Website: macys
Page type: billing-address
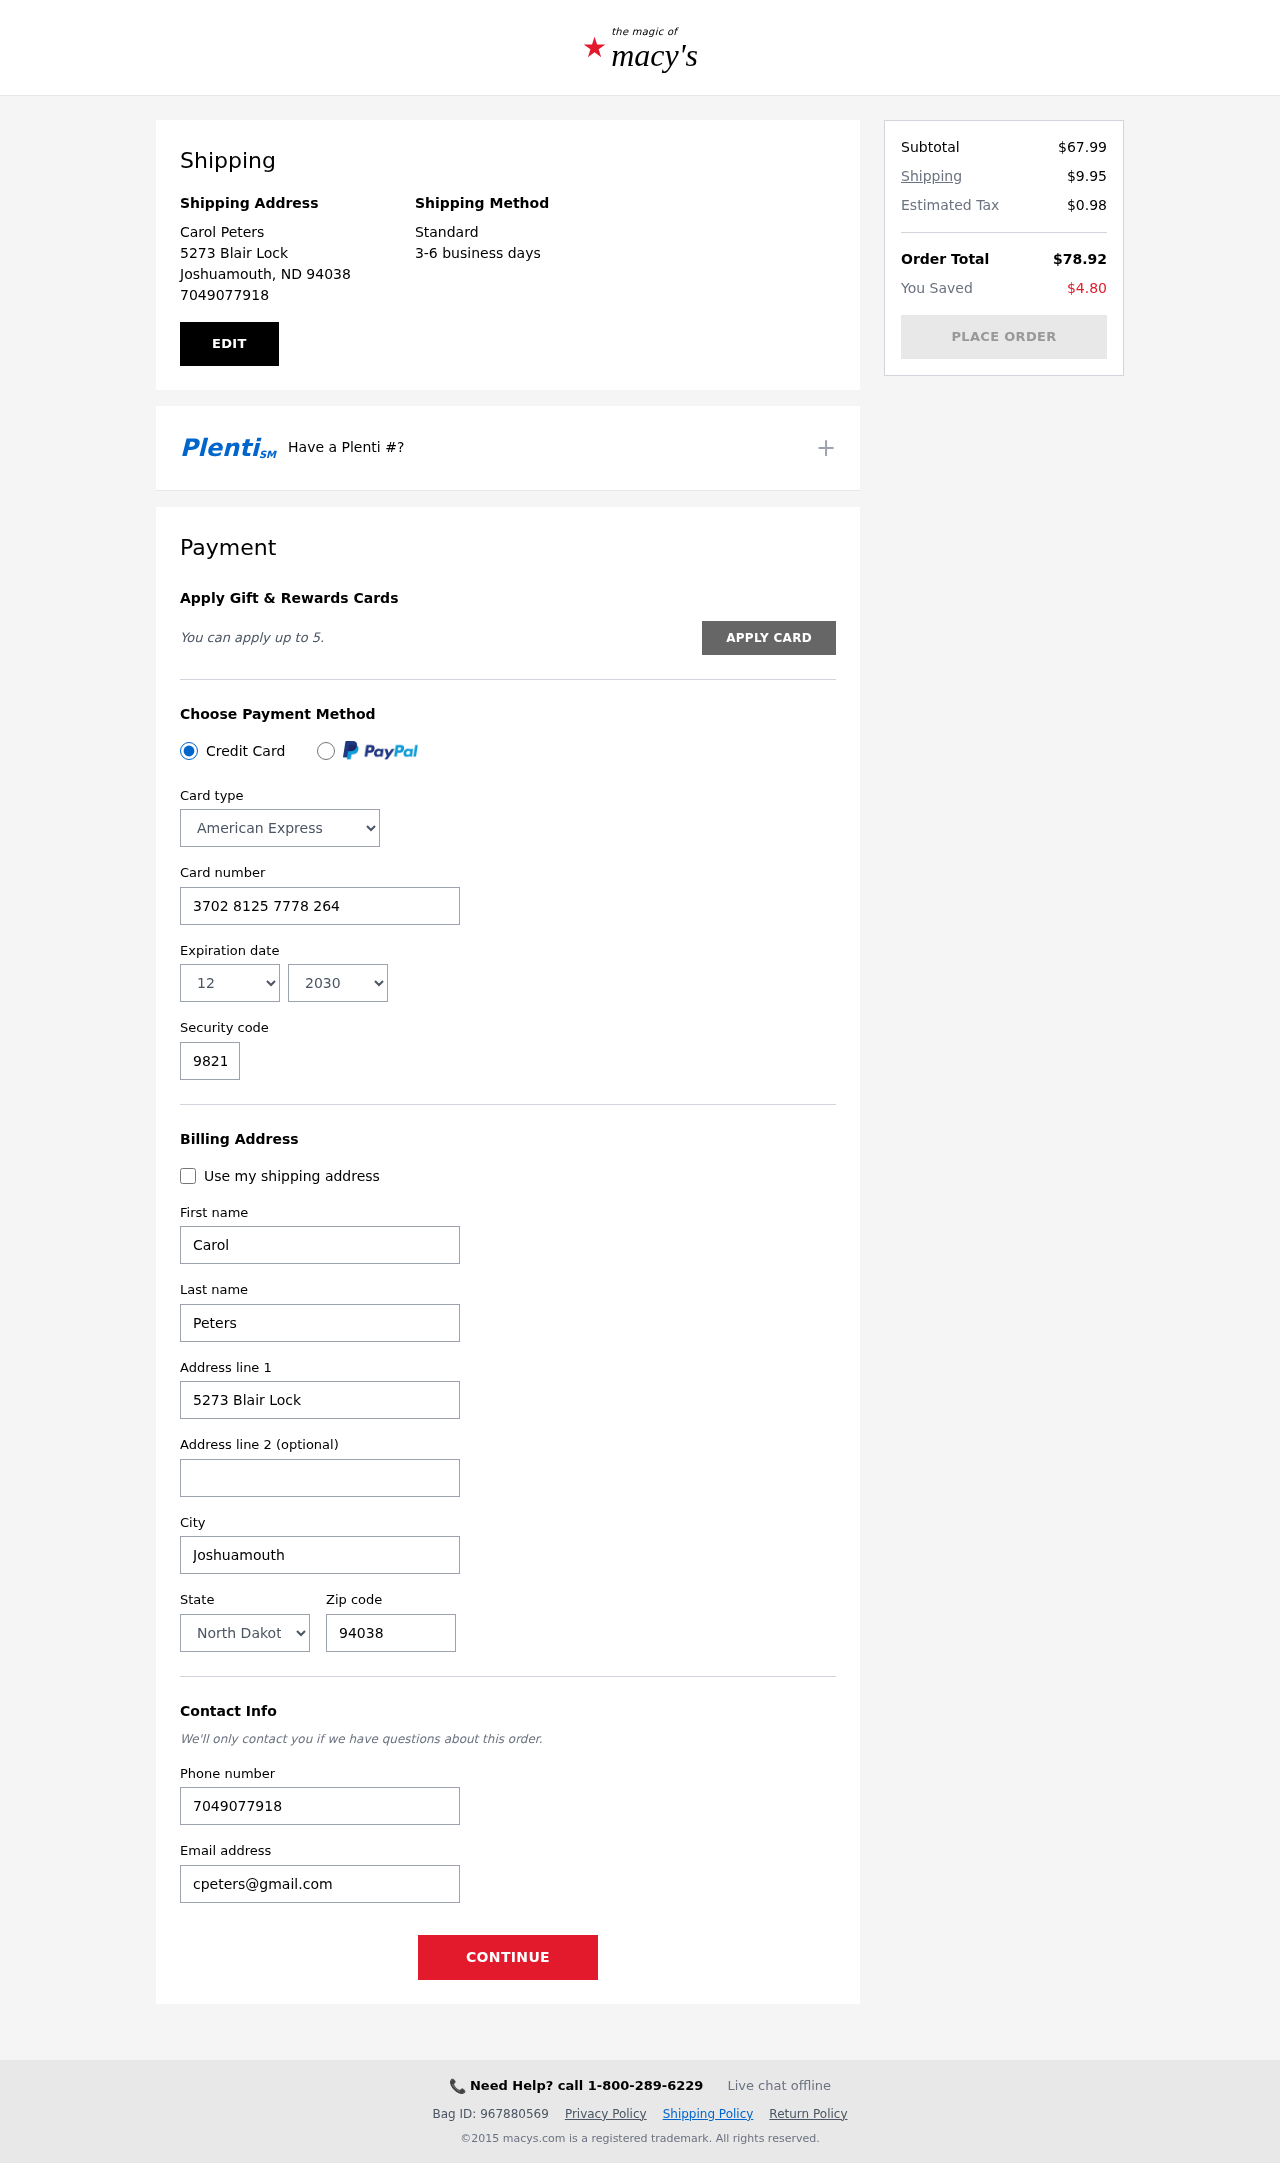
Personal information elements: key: PII_CARD_CVV
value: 9821
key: PII_CARD_EXPIRY_MONTH
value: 12
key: PII_CARD_EXPIRY_YEAR
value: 30
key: PII_CARD_NUMBER
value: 3702 8125 7778 264
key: PII_CARD_TYPE
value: American Express
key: PII_CITY
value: Joshuamouth
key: PII_CITY_STATE_ZIP
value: Joshuamouth, ND 94038
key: PII_EMAIL
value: cpeters@gmail.com
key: PII_FIRSTNAME
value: Carol
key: PII_FULLNAME
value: Carol Peters
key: PII_LASTNAME
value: Peters
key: PII_PHONE
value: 7049077918
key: PII_POSTCODE
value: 94038
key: PII_STATE
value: North Dakota
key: PII_STREET
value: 5273 Blair Lock
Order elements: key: ORDER_SUBTOTAL
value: $67.99
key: ORDER_SHIPPING_COST
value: $9.95
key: ORDER_TAX
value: $0.98
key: ORDER_TOTAL
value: $78.92
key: ORDER_SAVINGS
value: $4.80